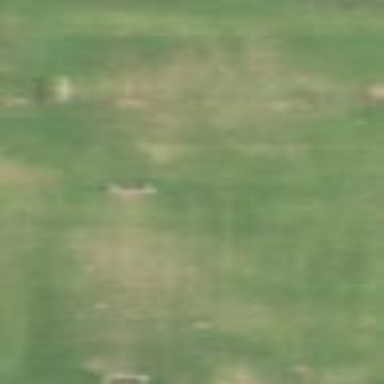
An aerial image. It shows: Soccer pitch for leisureland activities.